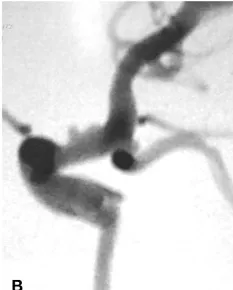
Images of the typical cases. (B) Cerebral angiograms obtained immediately pre-embolizaton.
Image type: radiology (ct)